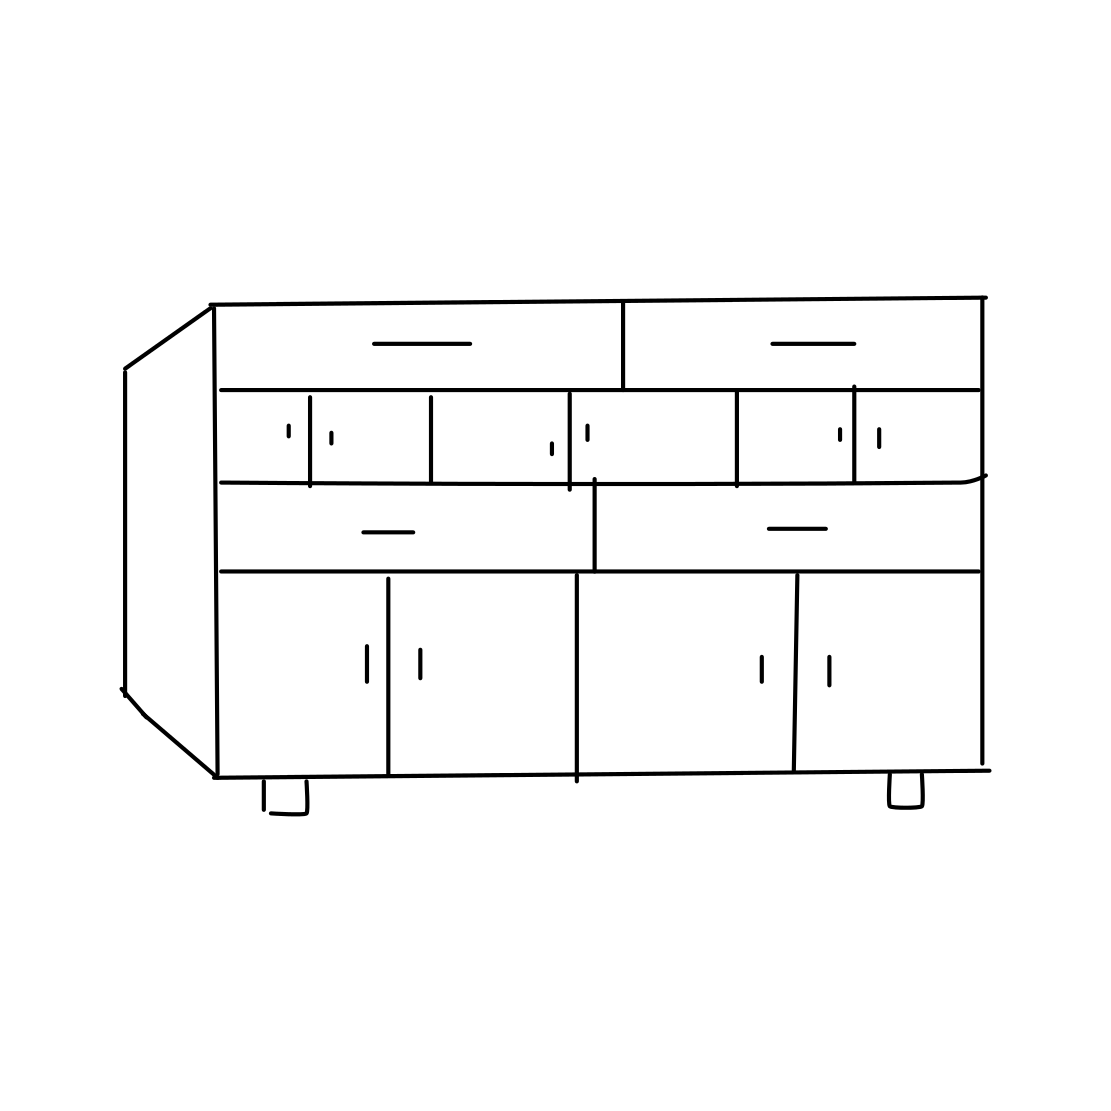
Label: cabinet